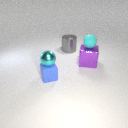
small cyan metal sphere above small blue rubber cube